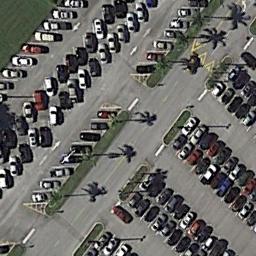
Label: parking_lot